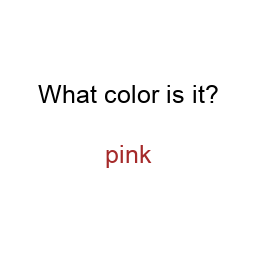
Color: brown
Color name shown: pink
Background color: white
Question text color: black